Question: I have developed a C# application to write to a MIFARE Classic card. I use default keys ('FF FF FF FF FF FF') to write to the card.
After I write to the card, I notice there is no data going into the blocks of sector 1. Instead, sector 1 then looks like in the below image (when read with NXP TagInfo):

Moreover, I can no longer authenticate blocks inside sector 1.
This is happening after I write to the card with my application. Before writing, the blocks are fine (can be read).
So what could cause this problem?
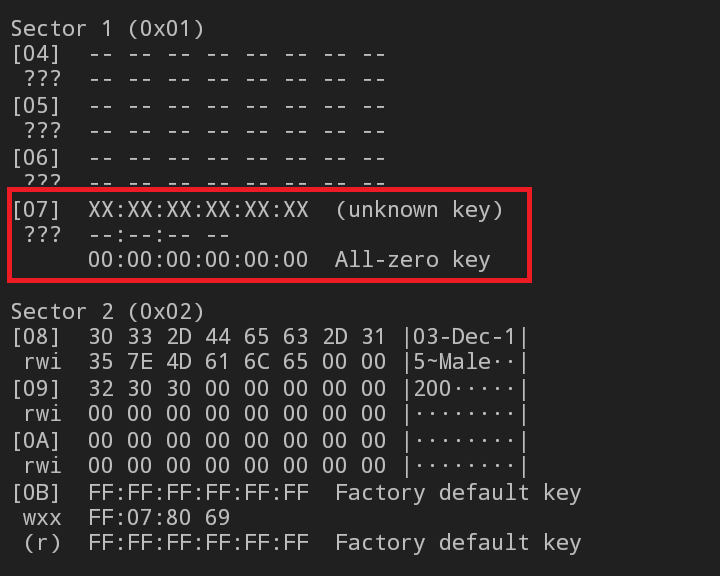
Answer: ### What could cause "All-zero key" and "Unknown key" error in NXP TagInfo?
These are not really . This just tells you that NXP TagInfo could not read the sector as it did not know (" key") the key necessary to authenticate to sector 1.
### What could cause the sector to become unreadable?
The most obvious reason would be that the card you are using already contained some data that was protected with non-standard keys (neither the factory default key nor the NDEF key nor any of the other keys that NXP TagInfo tests by default. In that case, your application would not have been able to write to sector 1 of that card in the first place.
However, since you indicate that
> This is happening after I write to the card with my application. Before writing, the blocks are fine (can be read).
I would assume that your application writes to the last block of sector 1 (block 7). The last block of each sector is the sector trailer. This block contains the access control information for that block (authentication keys A and B as well as access bits). The block is formatted like this:
'''
XX XX XX XX XX XX ZZ ZZ ZZ GG YY YY YY YY YY YY
'''
where 'XX XX XX XX XX XX' (6 bytes) is key A, 'YY YY YY YY YY YY' (6 bytes) is key B, 'ZZ ZZ ZZ' (3 bytes) are the access conditions, and 'GG' (1 bytes) is the general purpose byte.
Hence, if you overwrite this block, you change the authentication keys and the access conditions for that sector. Consequently, if you wrote new authentication data (a new key A/B and new access bits) to that block, you need to use that updated information for future authentication attempts.
However, if you wrote parts of your data to that block, you most likely set the access bits to an invalid value. In that case (the access bits contain an invalid value), the whole sector is rendered unusable. As a security feature MIFARE CLassic cards will block access to sectors with invalid access conditions. Once a sector is in that state it cannot be recovered.
Regarding the trailer block and access bits, also see these questions:
- <URL>